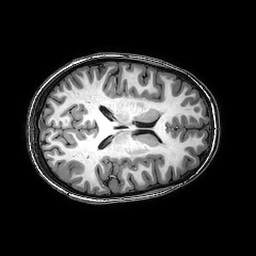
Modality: T1w
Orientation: axial
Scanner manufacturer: philips
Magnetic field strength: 3 T
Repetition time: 0.008255 s
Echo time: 0.0038 s